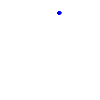
Particle: electron